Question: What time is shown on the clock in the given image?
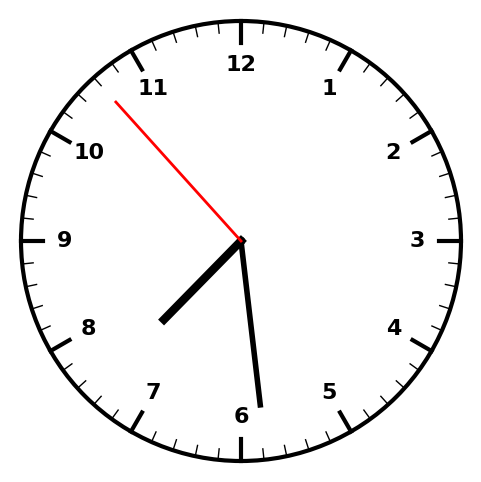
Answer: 07:28:53